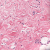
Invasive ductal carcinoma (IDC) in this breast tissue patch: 0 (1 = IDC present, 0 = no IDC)